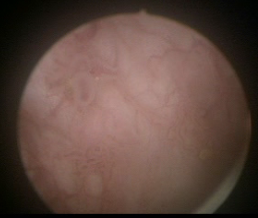
Modality: WLC
Class: Malignant
Subclass: HighGradePapillary
Lesion: L1
Stage: Ta
Morphology: Papillary
Bladder cancer association: Yes